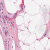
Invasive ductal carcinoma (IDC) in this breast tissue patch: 0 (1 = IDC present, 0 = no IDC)